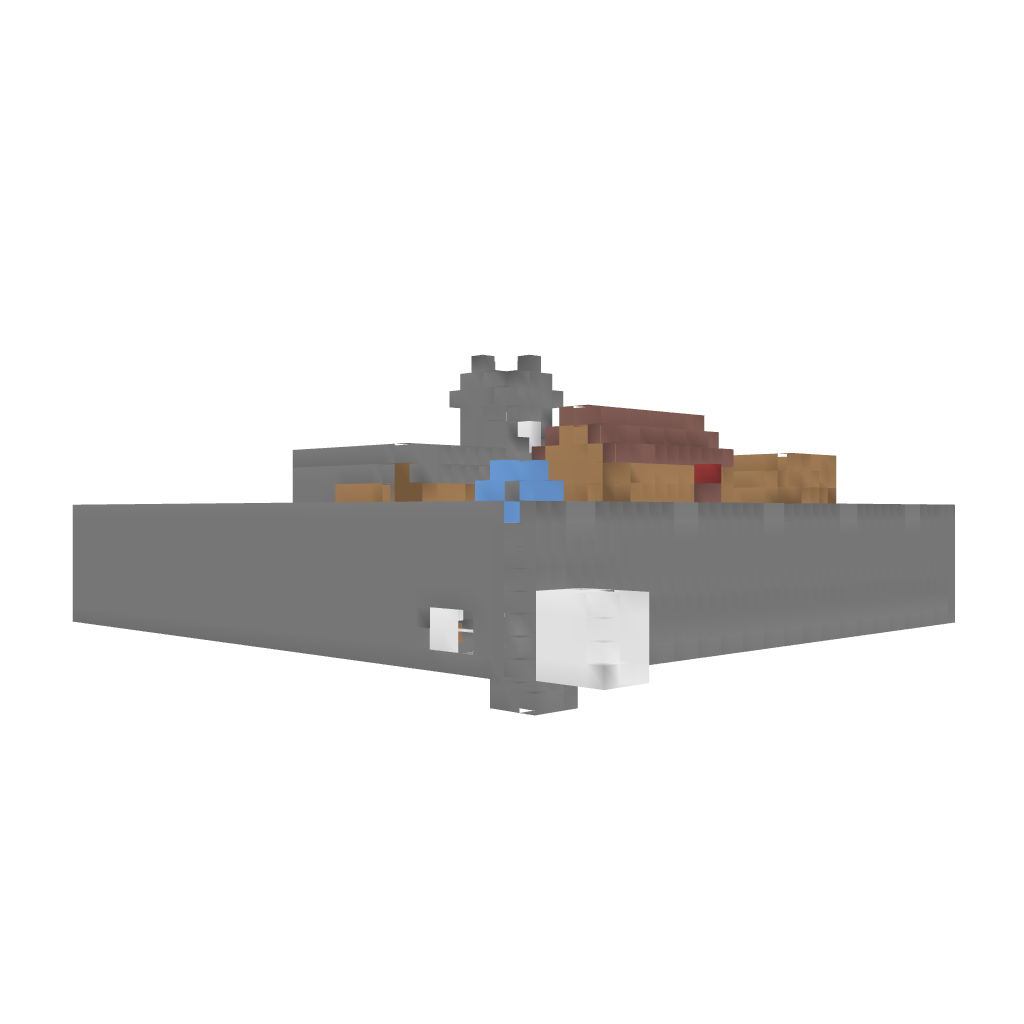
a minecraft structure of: Floating city bad low quality